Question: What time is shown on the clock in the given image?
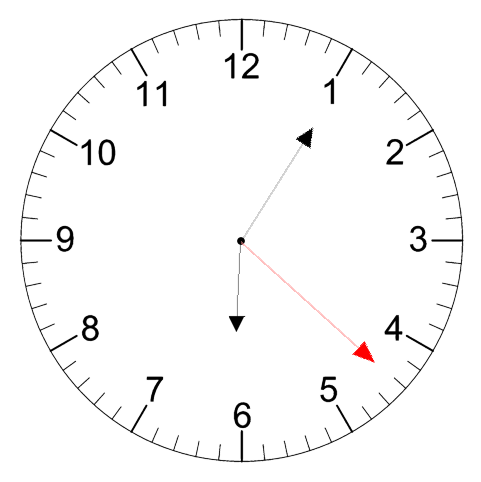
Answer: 06:05:22